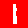
Digit: 1